Question: Following is the exact scenario in my application

this may be appearing a very basic question.. but I am relatively quite new in Workflow
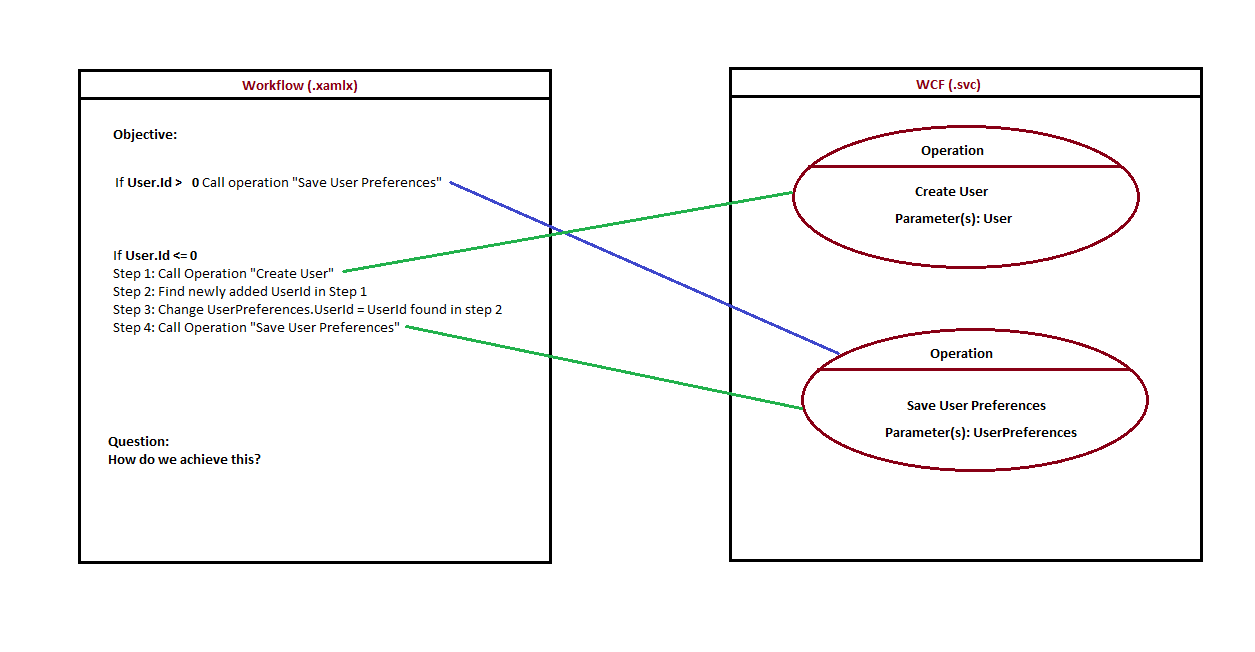
Answer: This maybe a bit too late, but you could use the in your workflow to call the WCF services, along with an for deciding what to do based on the user's ID.
Also, it would be overkill to use WF for this type of scenario, unless there's more to it that your question portrays.